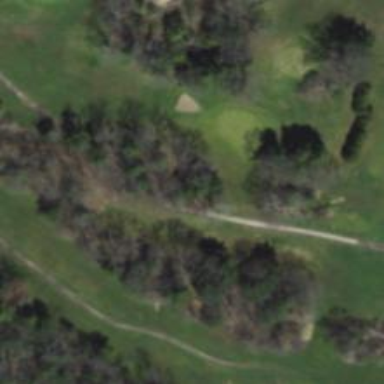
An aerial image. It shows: Golf tee.